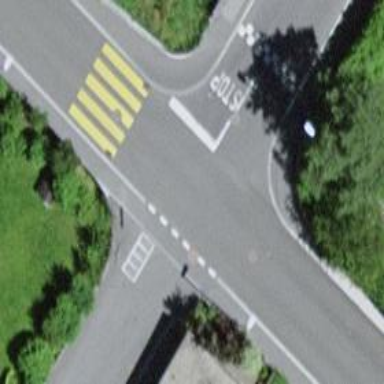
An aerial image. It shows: Uncontrolled crossing on the road.